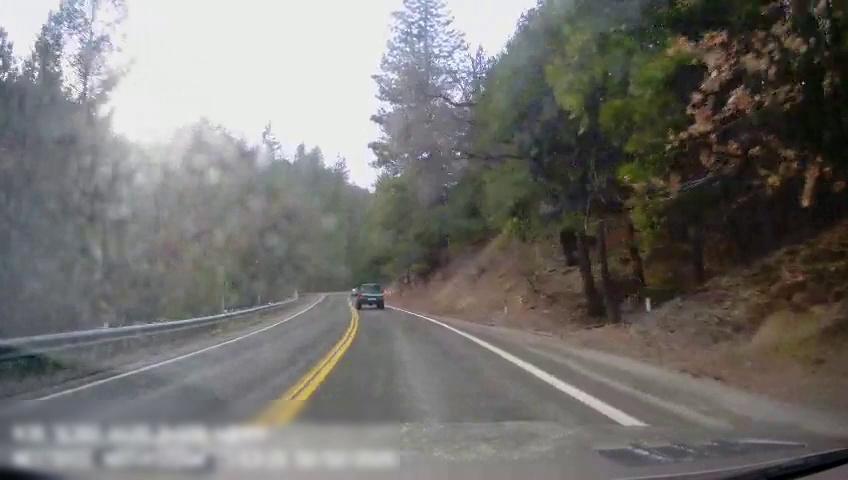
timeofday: Day
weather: Sunny
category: Drivable Space
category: Vehicles | Truck
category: Lanes | Current Lane
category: Lanes | Current Lane
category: Lanes | Alternate Lane